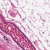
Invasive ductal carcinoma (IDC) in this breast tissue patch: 0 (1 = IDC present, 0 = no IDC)